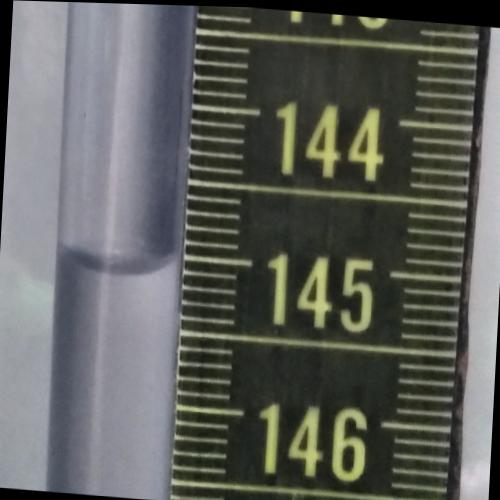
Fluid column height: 145.1 cm